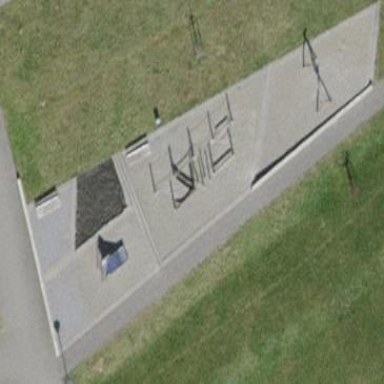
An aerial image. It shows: Playground area for leisure activities on the land.